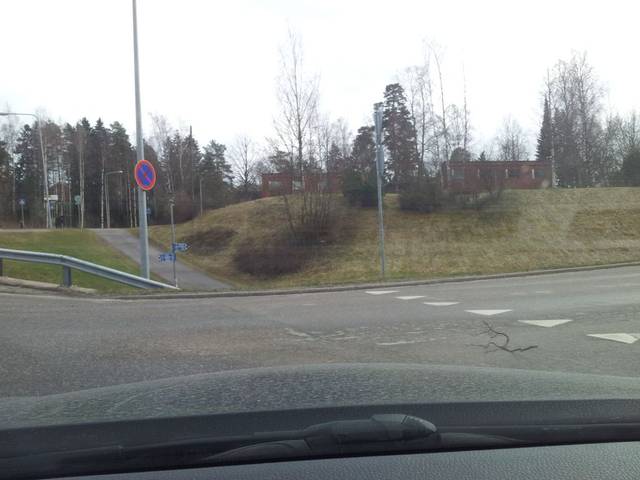
Region: Finland
Coordinates: 60.178, 24.741